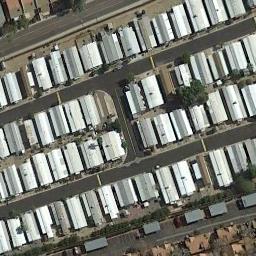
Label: mobile_home_park